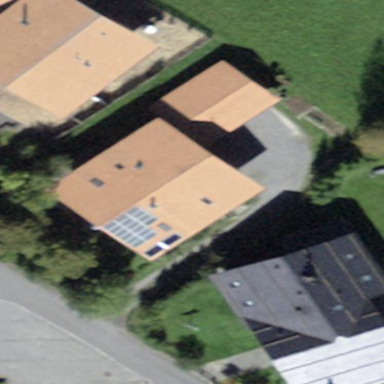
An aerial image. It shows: Residential building.